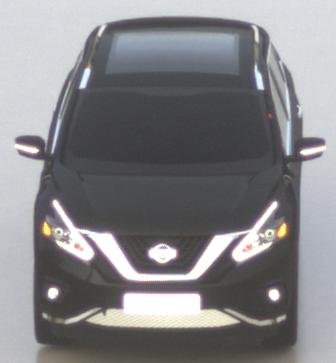
Make: Nissan
Model: Murano
Detailed model: Gen. 3 Z52
Model produced from: 2015
Doors: 5
Color: black
Road condition: wet road
Daytime: morning or afternoon
Contrast: low contrast